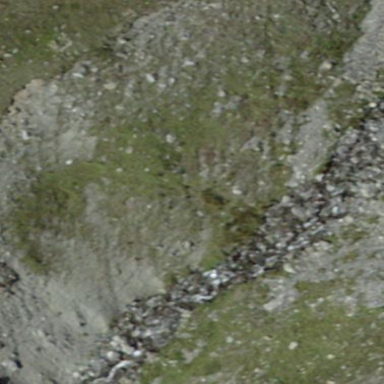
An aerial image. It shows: Scree landscape.